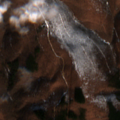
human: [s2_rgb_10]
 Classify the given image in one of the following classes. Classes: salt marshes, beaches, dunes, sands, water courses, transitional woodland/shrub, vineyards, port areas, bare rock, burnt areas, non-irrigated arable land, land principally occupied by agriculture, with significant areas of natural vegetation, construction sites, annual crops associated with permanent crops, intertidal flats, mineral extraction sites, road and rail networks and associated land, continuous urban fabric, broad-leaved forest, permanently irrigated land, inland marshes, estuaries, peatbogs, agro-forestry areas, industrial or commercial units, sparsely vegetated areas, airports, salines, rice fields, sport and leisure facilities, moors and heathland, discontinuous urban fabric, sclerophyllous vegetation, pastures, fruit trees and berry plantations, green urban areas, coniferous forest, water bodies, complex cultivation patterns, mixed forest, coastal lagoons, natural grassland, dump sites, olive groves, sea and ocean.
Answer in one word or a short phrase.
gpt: broad-leaved forest, mixed forest